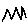
Label: zigzag